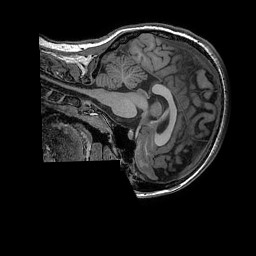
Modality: T1w
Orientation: sagittal
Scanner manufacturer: ge
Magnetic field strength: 3 T
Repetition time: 0.0085 s
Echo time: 0.003328 s